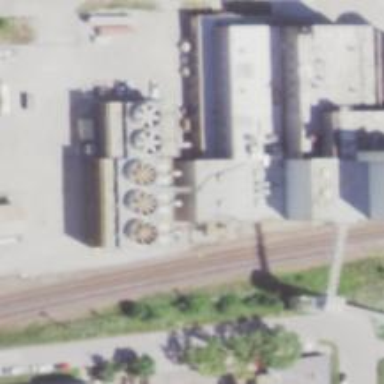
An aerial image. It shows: Industrial power plant with the landuse set as industrial.